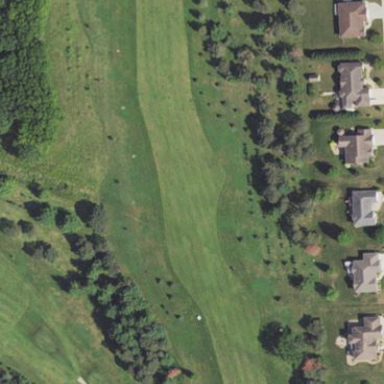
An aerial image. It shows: Grassy area designated as golf fairway.